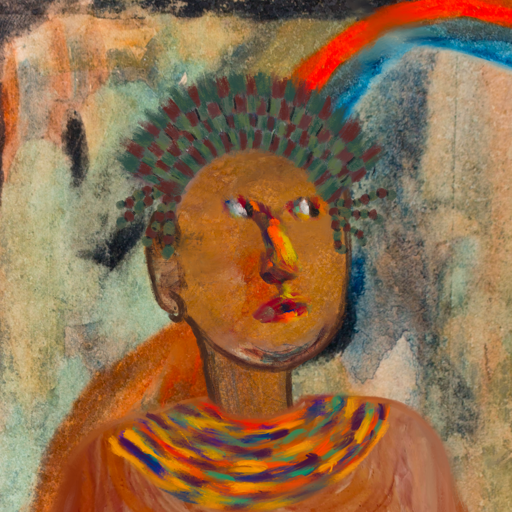
Background: Childish, Head And Neck Side: Pipe, Face Side: An_Impression, Bust: Pious_Lady, Hair Side: Blank, Head Accessory: After_Raid_Crown, Second Necklace: An_Impression_2, Necklace: Blank, Baby: Blank